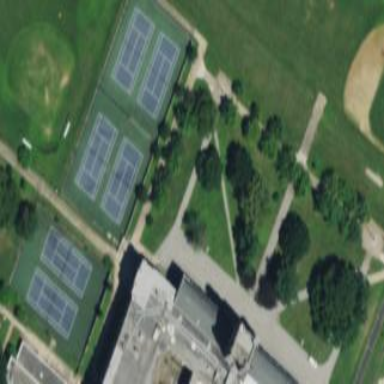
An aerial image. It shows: Sports centre surrounded by fence.